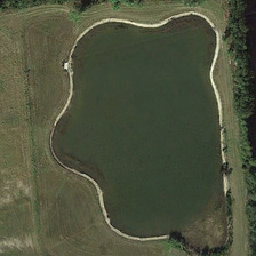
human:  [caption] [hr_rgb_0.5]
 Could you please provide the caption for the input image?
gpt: Two rows of green trees and grass surround an irregular pond.

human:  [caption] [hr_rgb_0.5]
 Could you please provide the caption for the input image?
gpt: two rows of green trees and meadows are around an irregular pond.

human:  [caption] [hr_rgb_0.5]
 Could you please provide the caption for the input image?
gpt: Two rows of green trees and grass

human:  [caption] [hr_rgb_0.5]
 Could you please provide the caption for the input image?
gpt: Two rows of green trees and meadows are around an irregular pond.

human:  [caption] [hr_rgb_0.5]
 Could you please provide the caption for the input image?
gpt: Two rows of Green and Prado trees are at the REDOR of an irregular lake.